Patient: sex M, age 23
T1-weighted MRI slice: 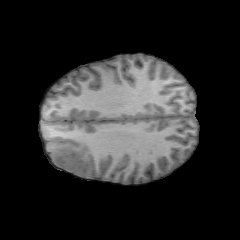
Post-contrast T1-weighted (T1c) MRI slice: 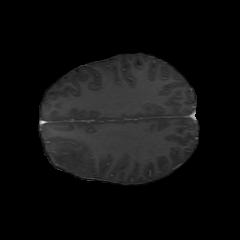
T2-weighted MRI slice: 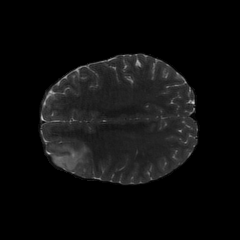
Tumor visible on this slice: yes
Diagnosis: Oligodendroglioma, IDH-mutant, 1p/19q-codeleted
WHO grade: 2